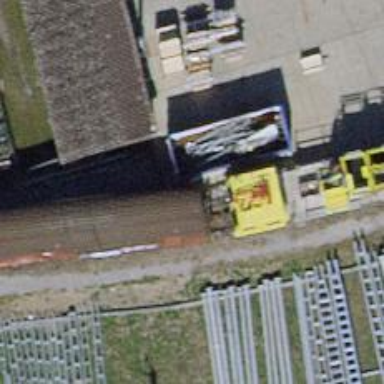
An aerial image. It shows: Railway yard with one track.